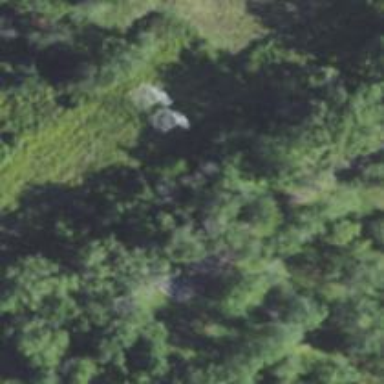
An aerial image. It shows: Abandoned railway.